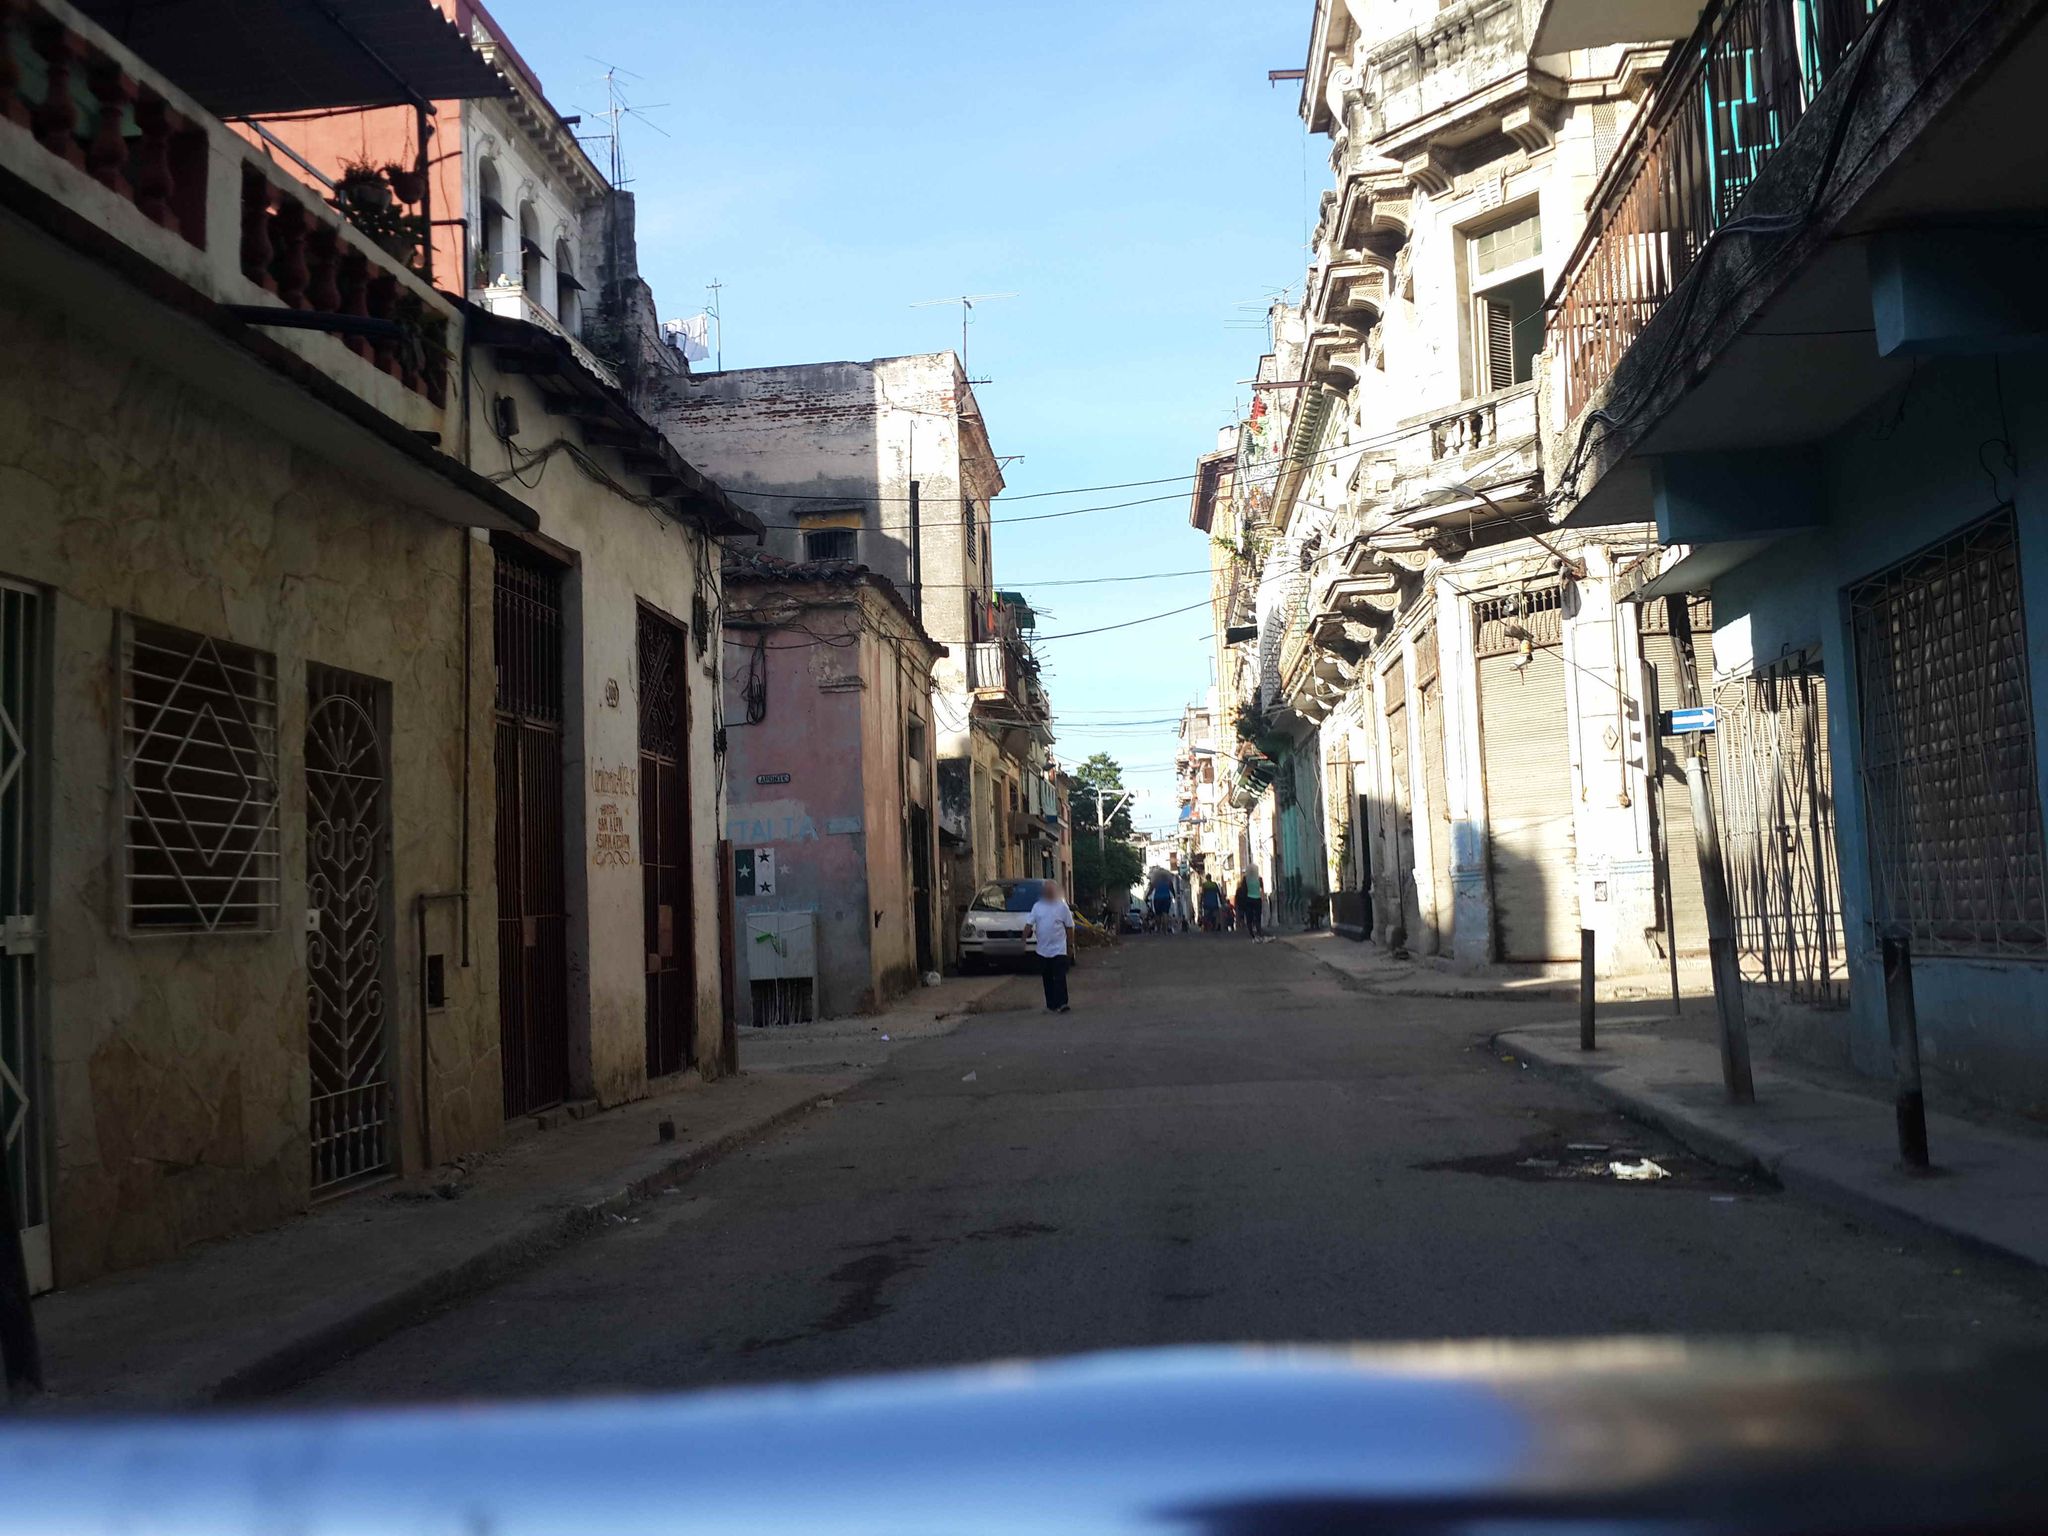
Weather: clear
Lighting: day
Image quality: good
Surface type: walking surface
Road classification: residential
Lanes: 2
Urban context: urban centre
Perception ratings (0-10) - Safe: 3.84, Lively: 5.62, Beautiful: 1.4, Boring: 0.8, Depressing: 2.9, Wealthy: 3.18